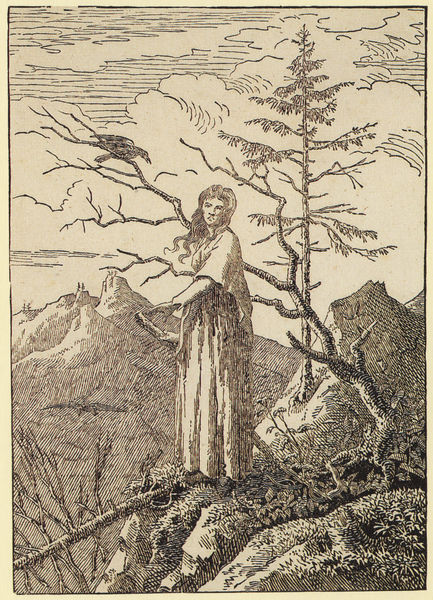
Titel: Die Frau mit dem Raben am Abgrund
Künstler: Caspar David Friedrich
Standort: Dresden
Institution: Staatliche Kunstsammlungen, Kupferstich-Kabinett
Schlagwörter: baum, berg, blätter, dunkel, feder, felsen, flügel, gemälde, hand, himmel, körper, mann, schatten, umhang, vogel, weiß, wolken, baumstämme, bäume, landschaft, mädchen, äste, braun, frau, frisur, haar, hell, hintergrund, kleid, licht, mund, nacht, nase, schwarz, stirn, szene, zeichnung, blick, gebäude, gras, gürtel, schal, tier, tiere, wiese, wolke, beige, rock, blond, arm, arme, augen, falten, federn, gesicht, halten, kleidung, lang, mensch, rahmen, stehen, stein, steine, tod, tot, ärmel, bild, hals, hände, ast, baumstamm, gräser, horizont, hügel, natur, stamm, strauch, vögel, wind, zweige, busch, büsche, gehen, sonne, sträucher, auge, figur, gewand, haare, stoff, stoffe, kind, spitzen, blatt, person, pflanze, pflanzen, lippe, lippen, locke, locken, schulter, schultern, traurig, fliegen, stock, beine, bewölkt, bein, holzschnitt, papier, schnabel, schuhe, stab, abhang, trocken, berge, fels, gebirge, gipfel, bergkette, grafik, graphik, tag, kahl, hochgebirge, linien, schlucht, steil, sepia, tannen, sturm, stämme, falte, weiblich, festhalten, stola, striche, tusche, burg, linie, moos, kontur, abgrund, selbstmord, druck, druckgrafik, schraffur, radierung, stich, lithografie, gefahr, illustration, schwarzweiß, konturen, strich, bleistift, fichte, krallen, nadelbaum, tanne, tasten, geflügel, prediger, leben, wurzeln, jesus, schultertuch, albtraum, geäst, verwandlung, fichten, tannenbaum, nadeln, heiliger, kralle, nadelholz, rabe, schemen, kupferstich, klettern, baumstumpf, haarsträhnen, burgen, baumruine, ätzradierung, warnung, erle, erlen, lebewesen, krähe, nachtmahr, ber, abhnag, balancieren, abgestorben, gesichte, poncho, langes haar, suizid, schlafwandlerin, angrund, verweht, am abgrund, felsturz, schlafwandeln, schlafwandler, unvorsichtig, vortasten, kraäe